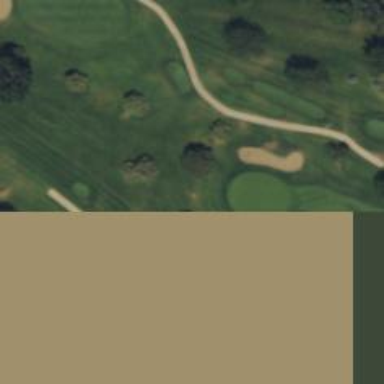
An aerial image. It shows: View of golf hole.